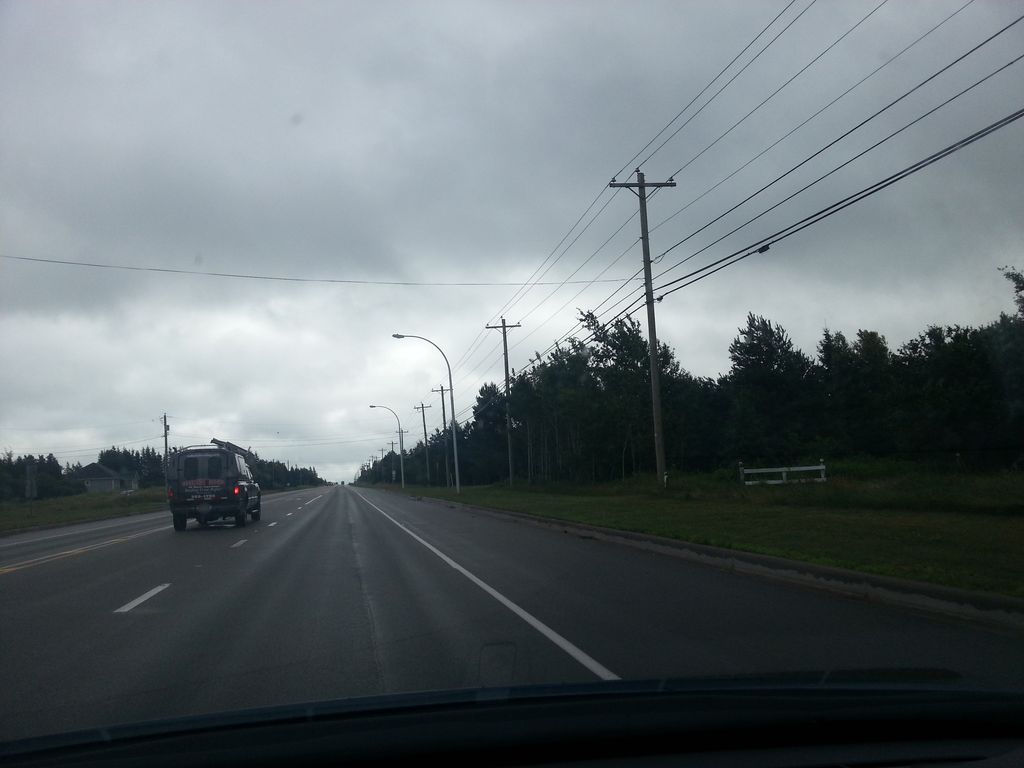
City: charlottetown